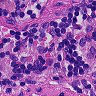
Metastatic tissue present: no